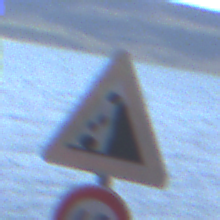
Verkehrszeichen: SteinschlagRechts
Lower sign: Geschwindigkeit40
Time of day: MorningAfternoon
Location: Outdoor (Nature)
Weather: Clear
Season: NotSpecified
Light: Natural